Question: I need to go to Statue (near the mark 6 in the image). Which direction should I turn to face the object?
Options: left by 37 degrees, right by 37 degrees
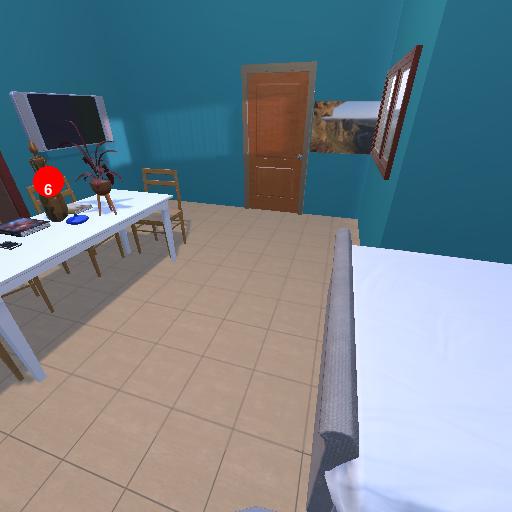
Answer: left by 37 degrees